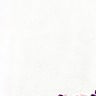
Metastatic tissue present: no